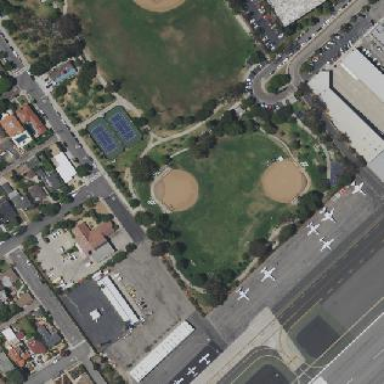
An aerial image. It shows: Softball pitch for leisure sports.